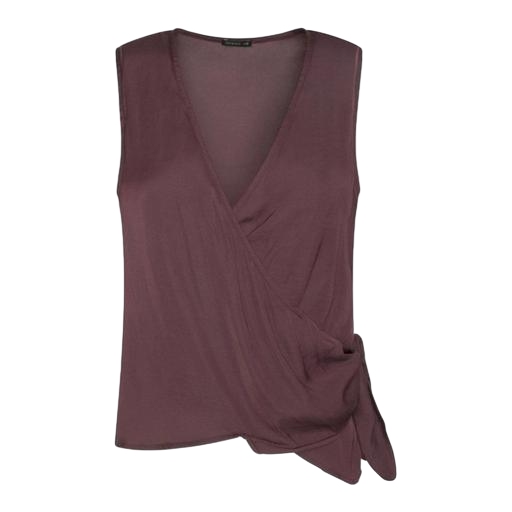
v neck wrap vest, sleeveless draped top purple, wrap-front top, white background